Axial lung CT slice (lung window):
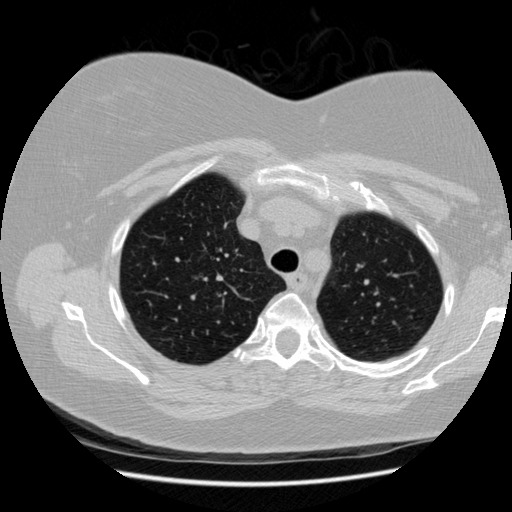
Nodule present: no